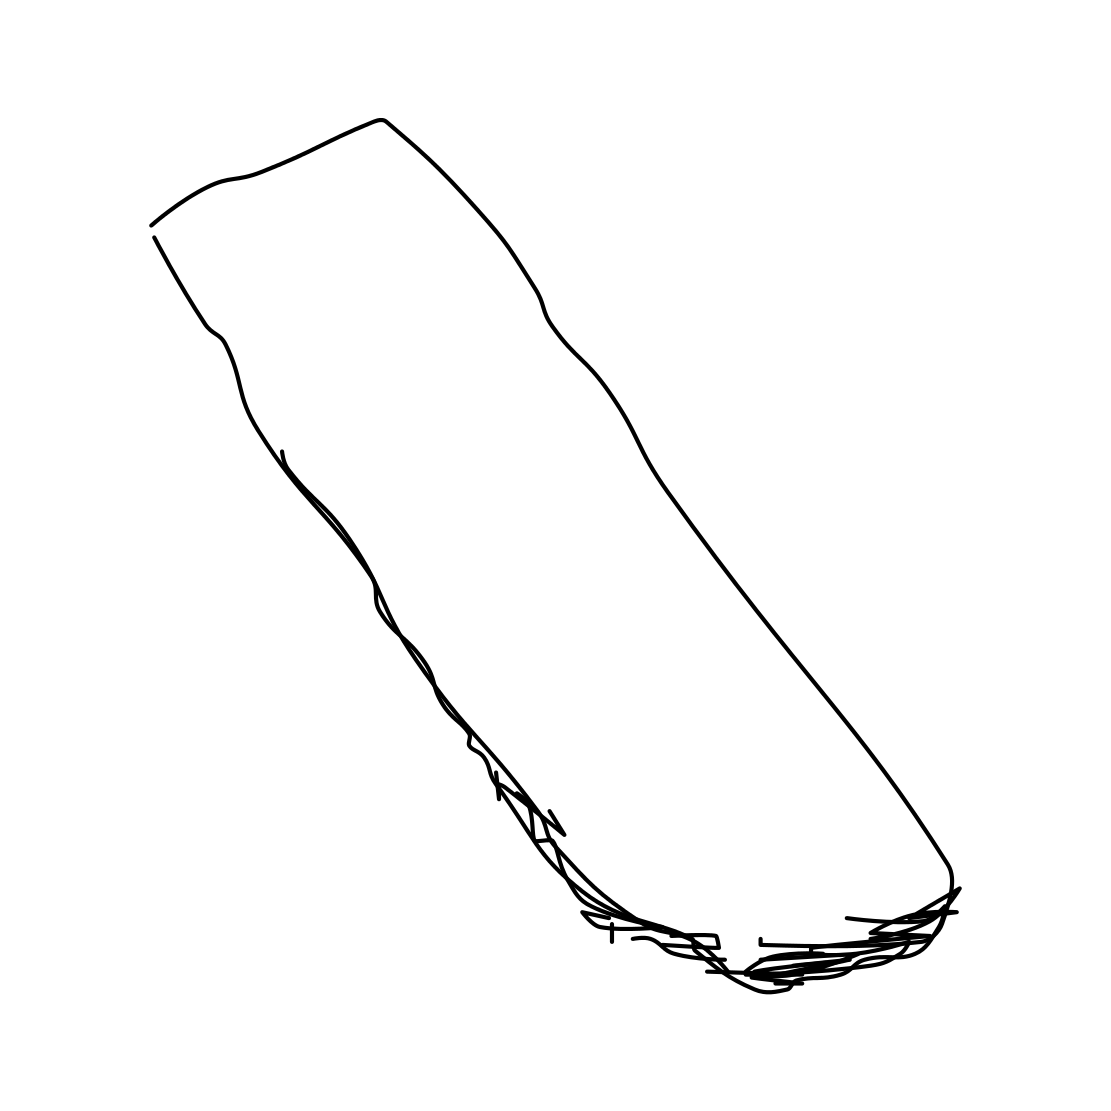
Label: snowboard